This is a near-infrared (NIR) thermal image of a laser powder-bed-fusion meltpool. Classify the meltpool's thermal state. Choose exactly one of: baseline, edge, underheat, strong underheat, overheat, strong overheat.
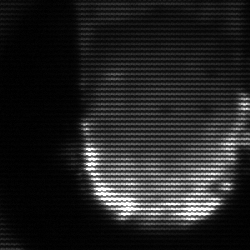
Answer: baseline